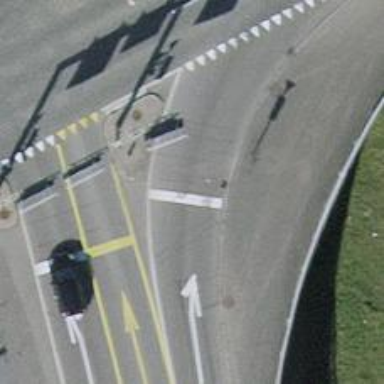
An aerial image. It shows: Road with traffic signals.